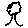
Label: tree